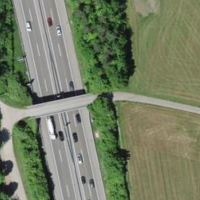
EUNIS habitat code: 57
Species observed at this site:
Milvus milvus